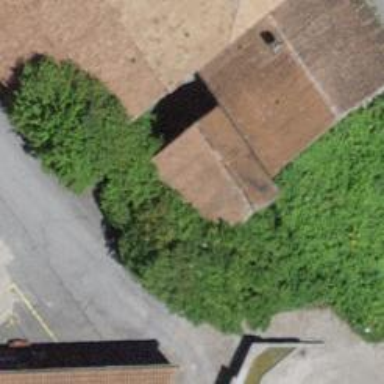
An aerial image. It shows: Barn.